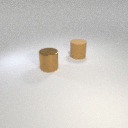
large brown rubber cylinder to the right of large brown metal cylinder